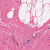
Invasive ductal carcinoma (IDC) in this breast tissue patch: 0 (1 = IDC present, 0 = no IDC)